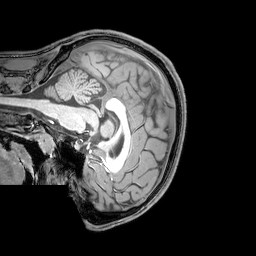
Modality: T1w
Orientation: sagittal
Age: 21
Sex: male
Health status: healthy
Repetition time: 0.081 s
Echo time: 0.037 s